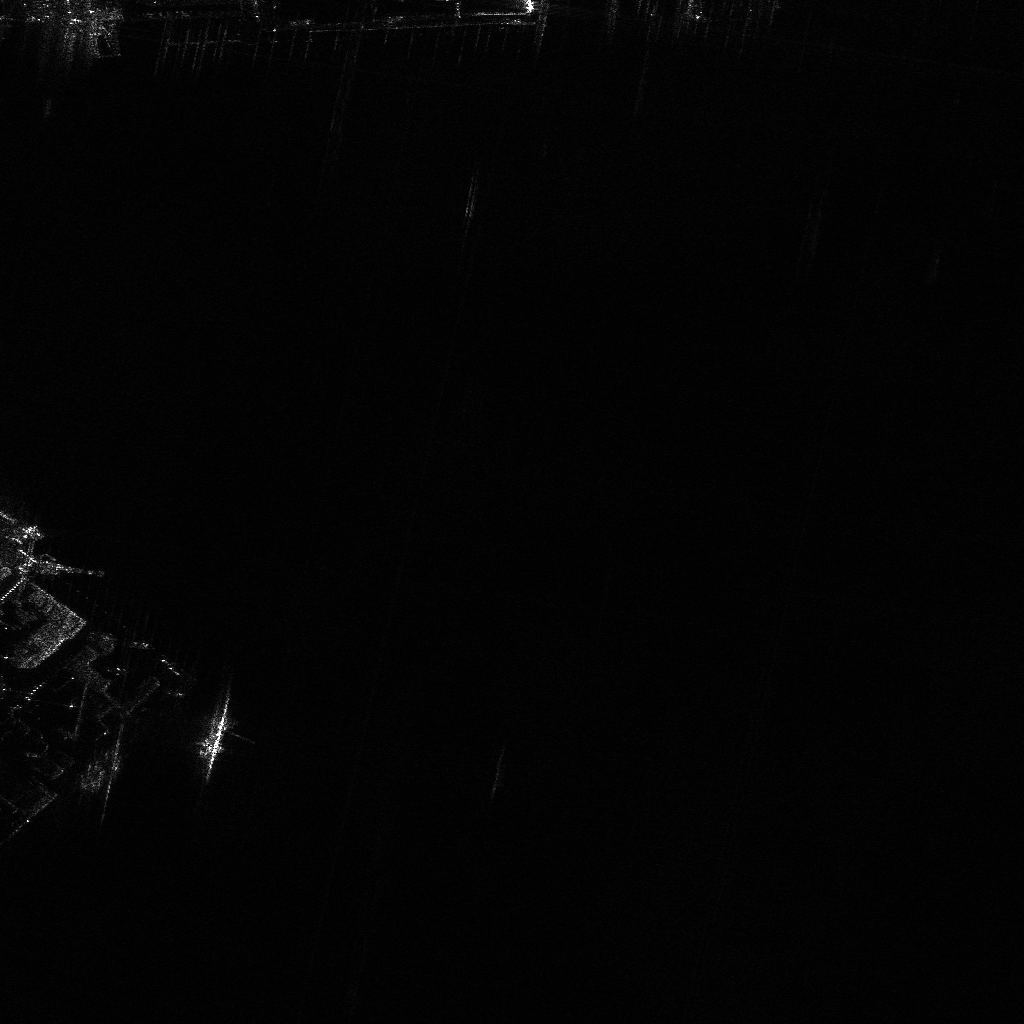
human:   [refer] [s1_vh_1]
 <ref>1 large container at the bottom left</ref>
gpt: <box>[[19, 67, 23, 76, 15]]</box>